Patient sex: M
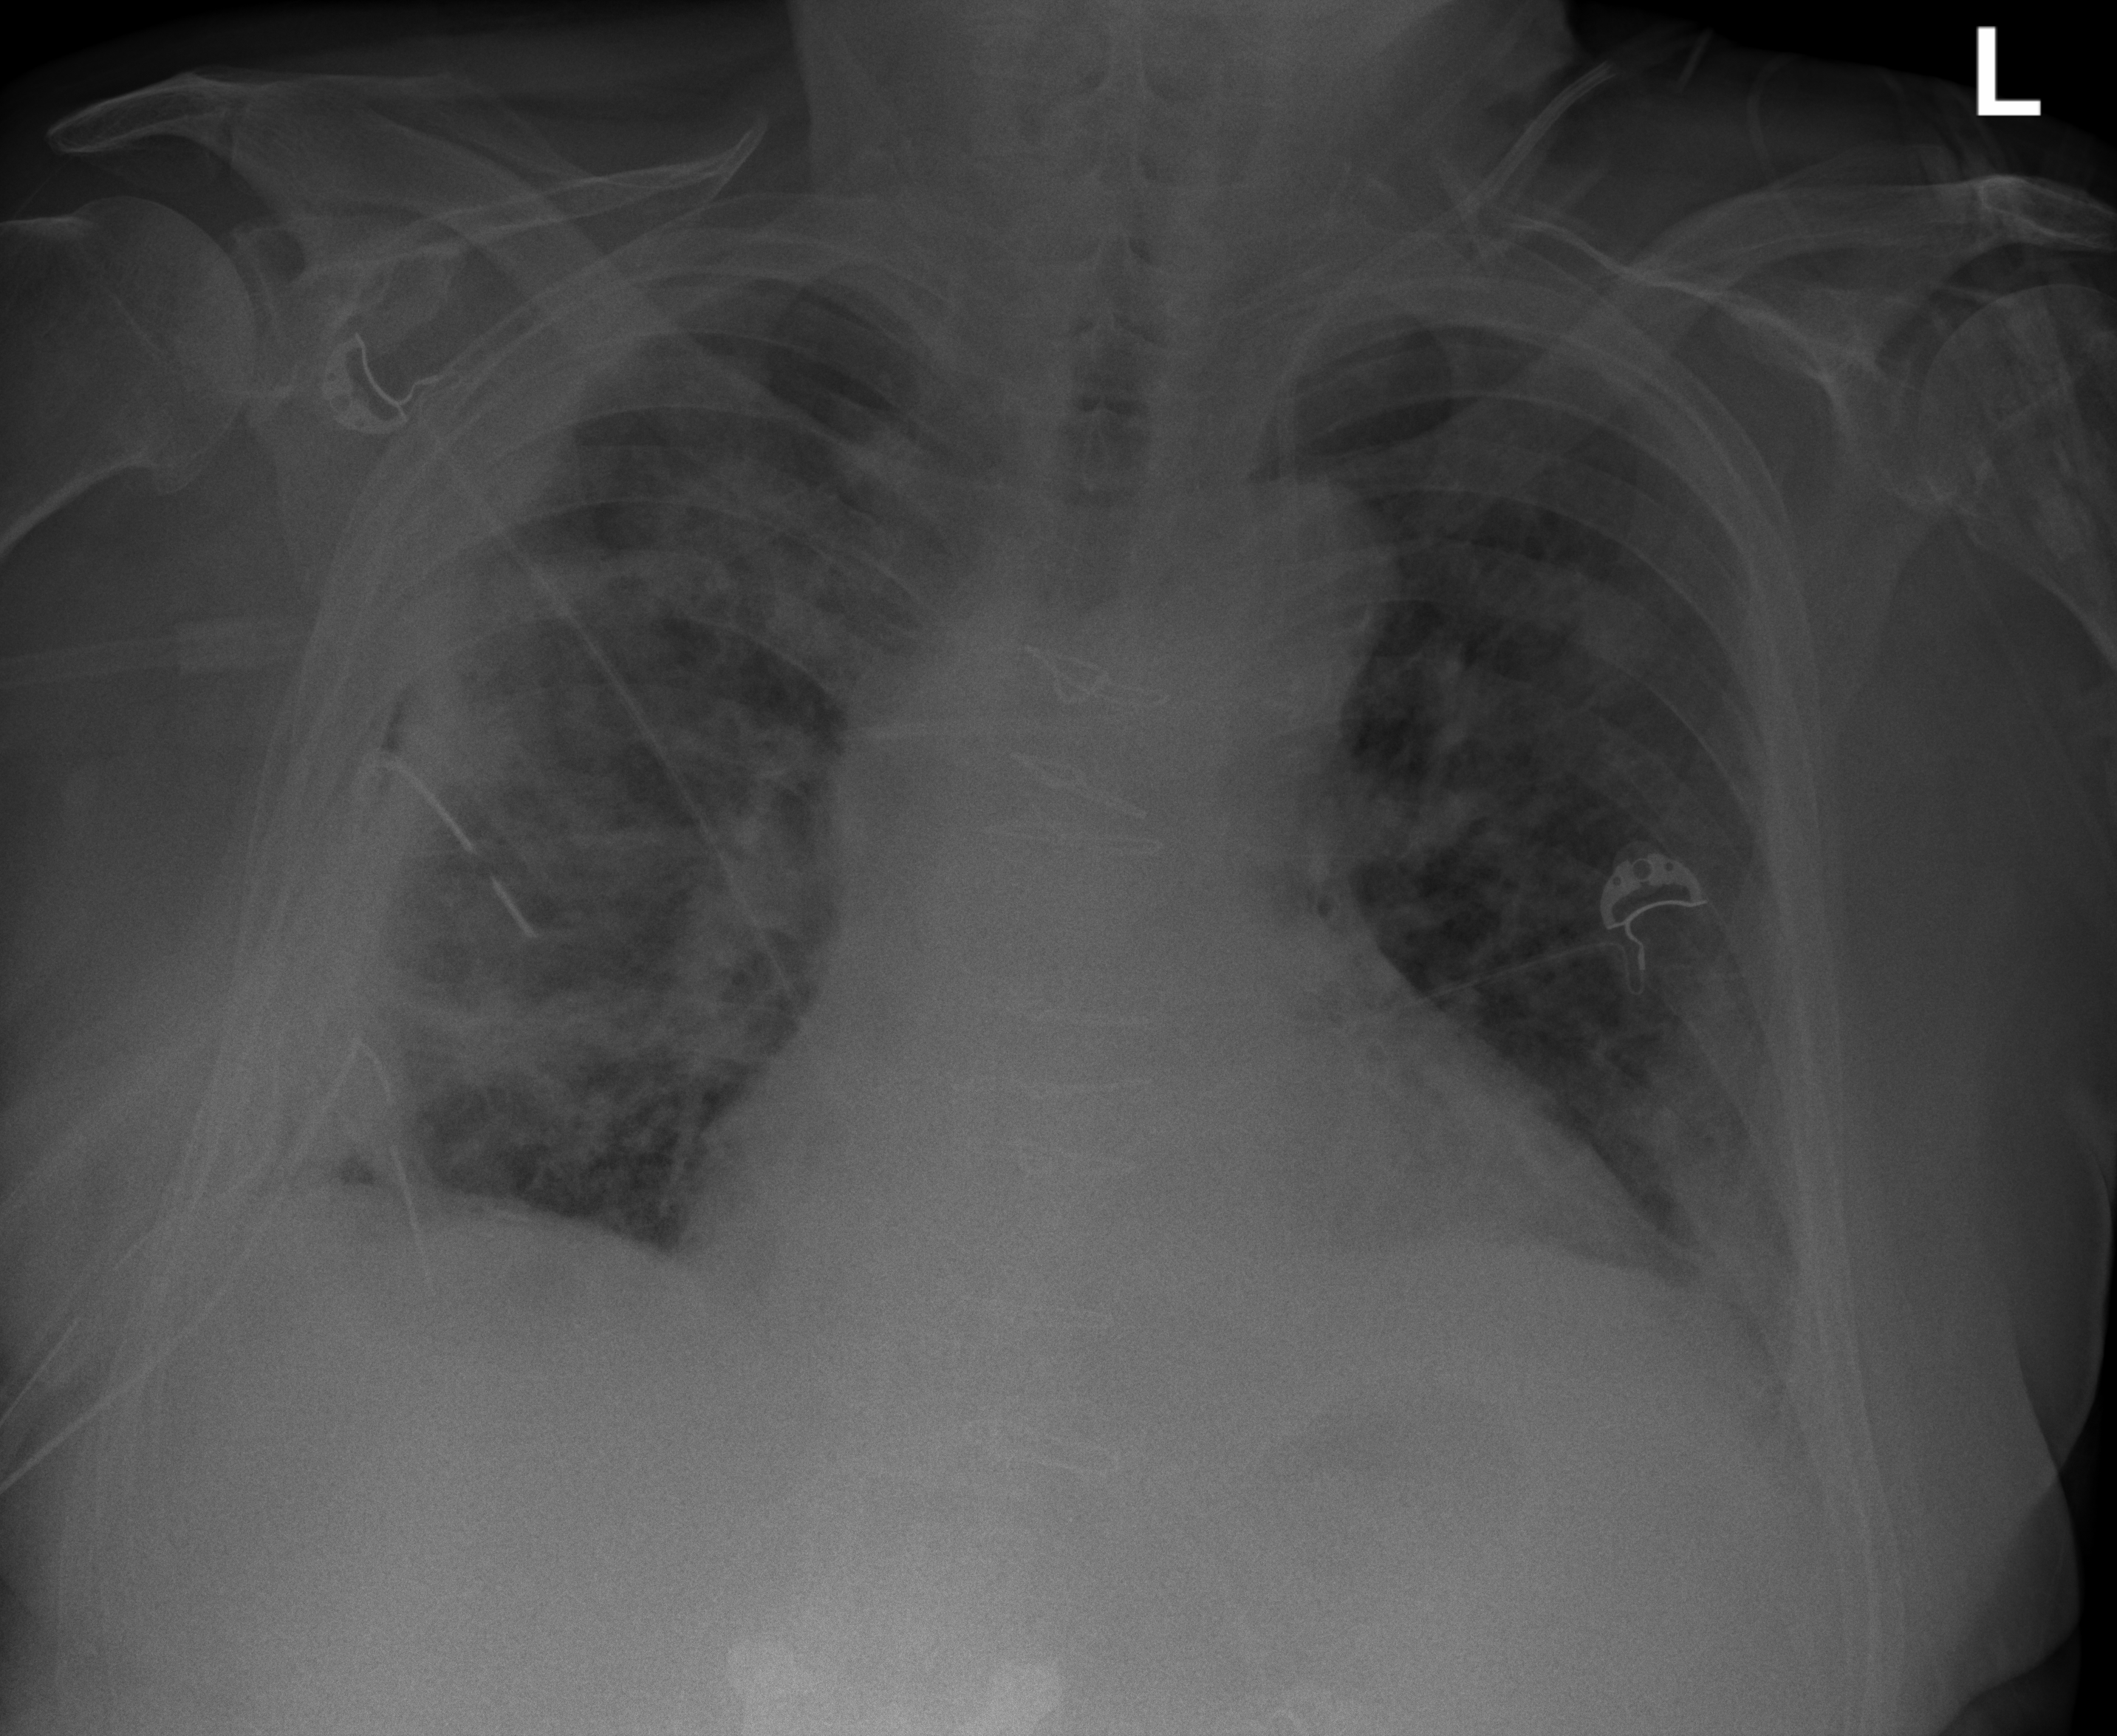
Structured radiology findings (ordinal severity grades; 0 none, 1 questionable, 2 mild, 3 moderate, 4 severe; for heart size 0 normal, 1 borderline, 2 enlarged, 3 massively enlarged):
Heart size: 2
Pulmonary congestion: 3
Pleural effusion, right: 2
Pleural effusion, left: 2
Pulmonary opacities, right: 3
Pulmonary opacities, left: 2
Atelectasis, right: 2
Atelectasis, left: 2